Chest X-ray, AP view. Patient: 44 years old, sex M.
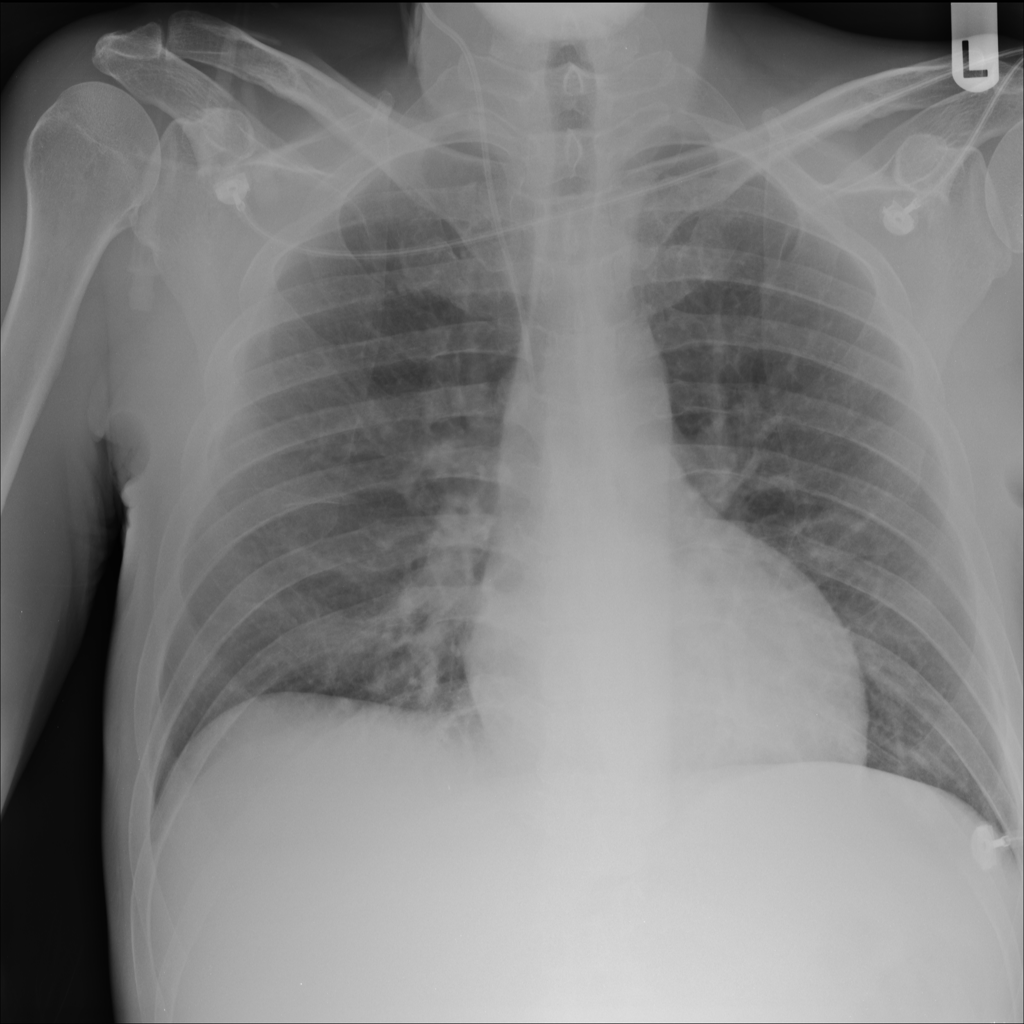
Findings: No Finding